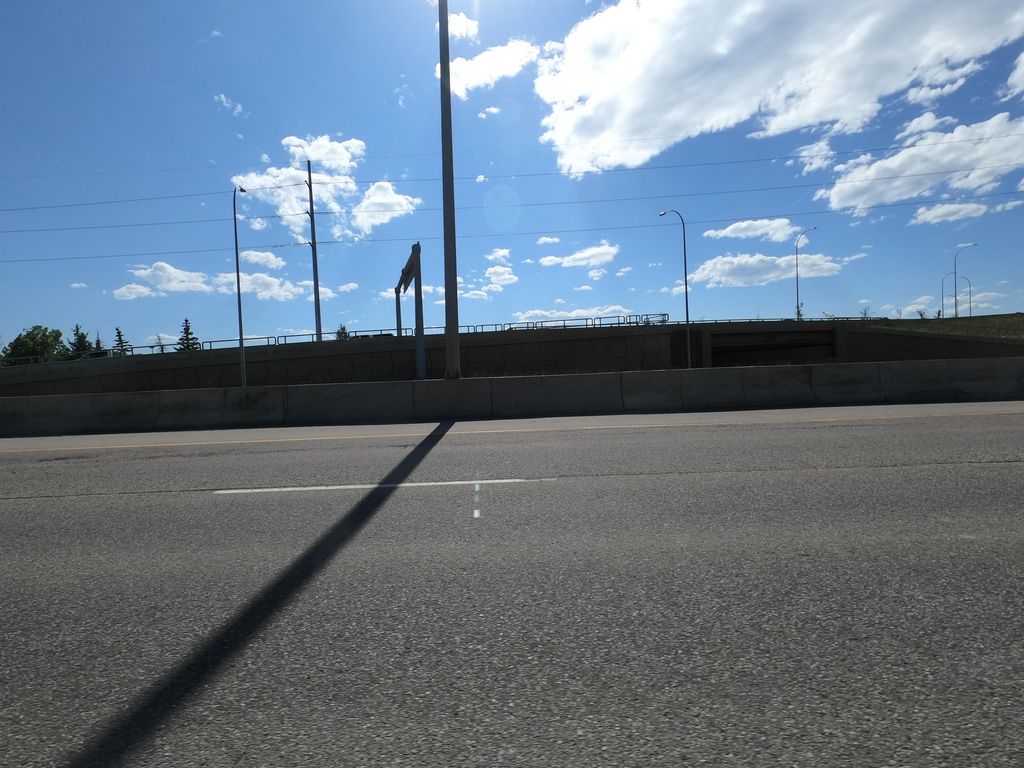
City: calgary